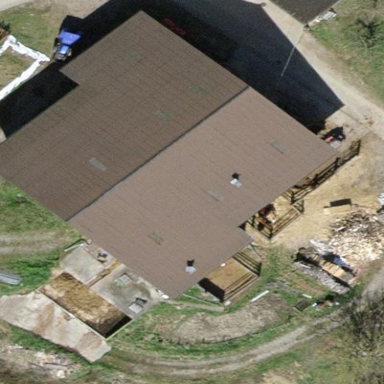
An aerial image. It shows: Farm auxiliary building.